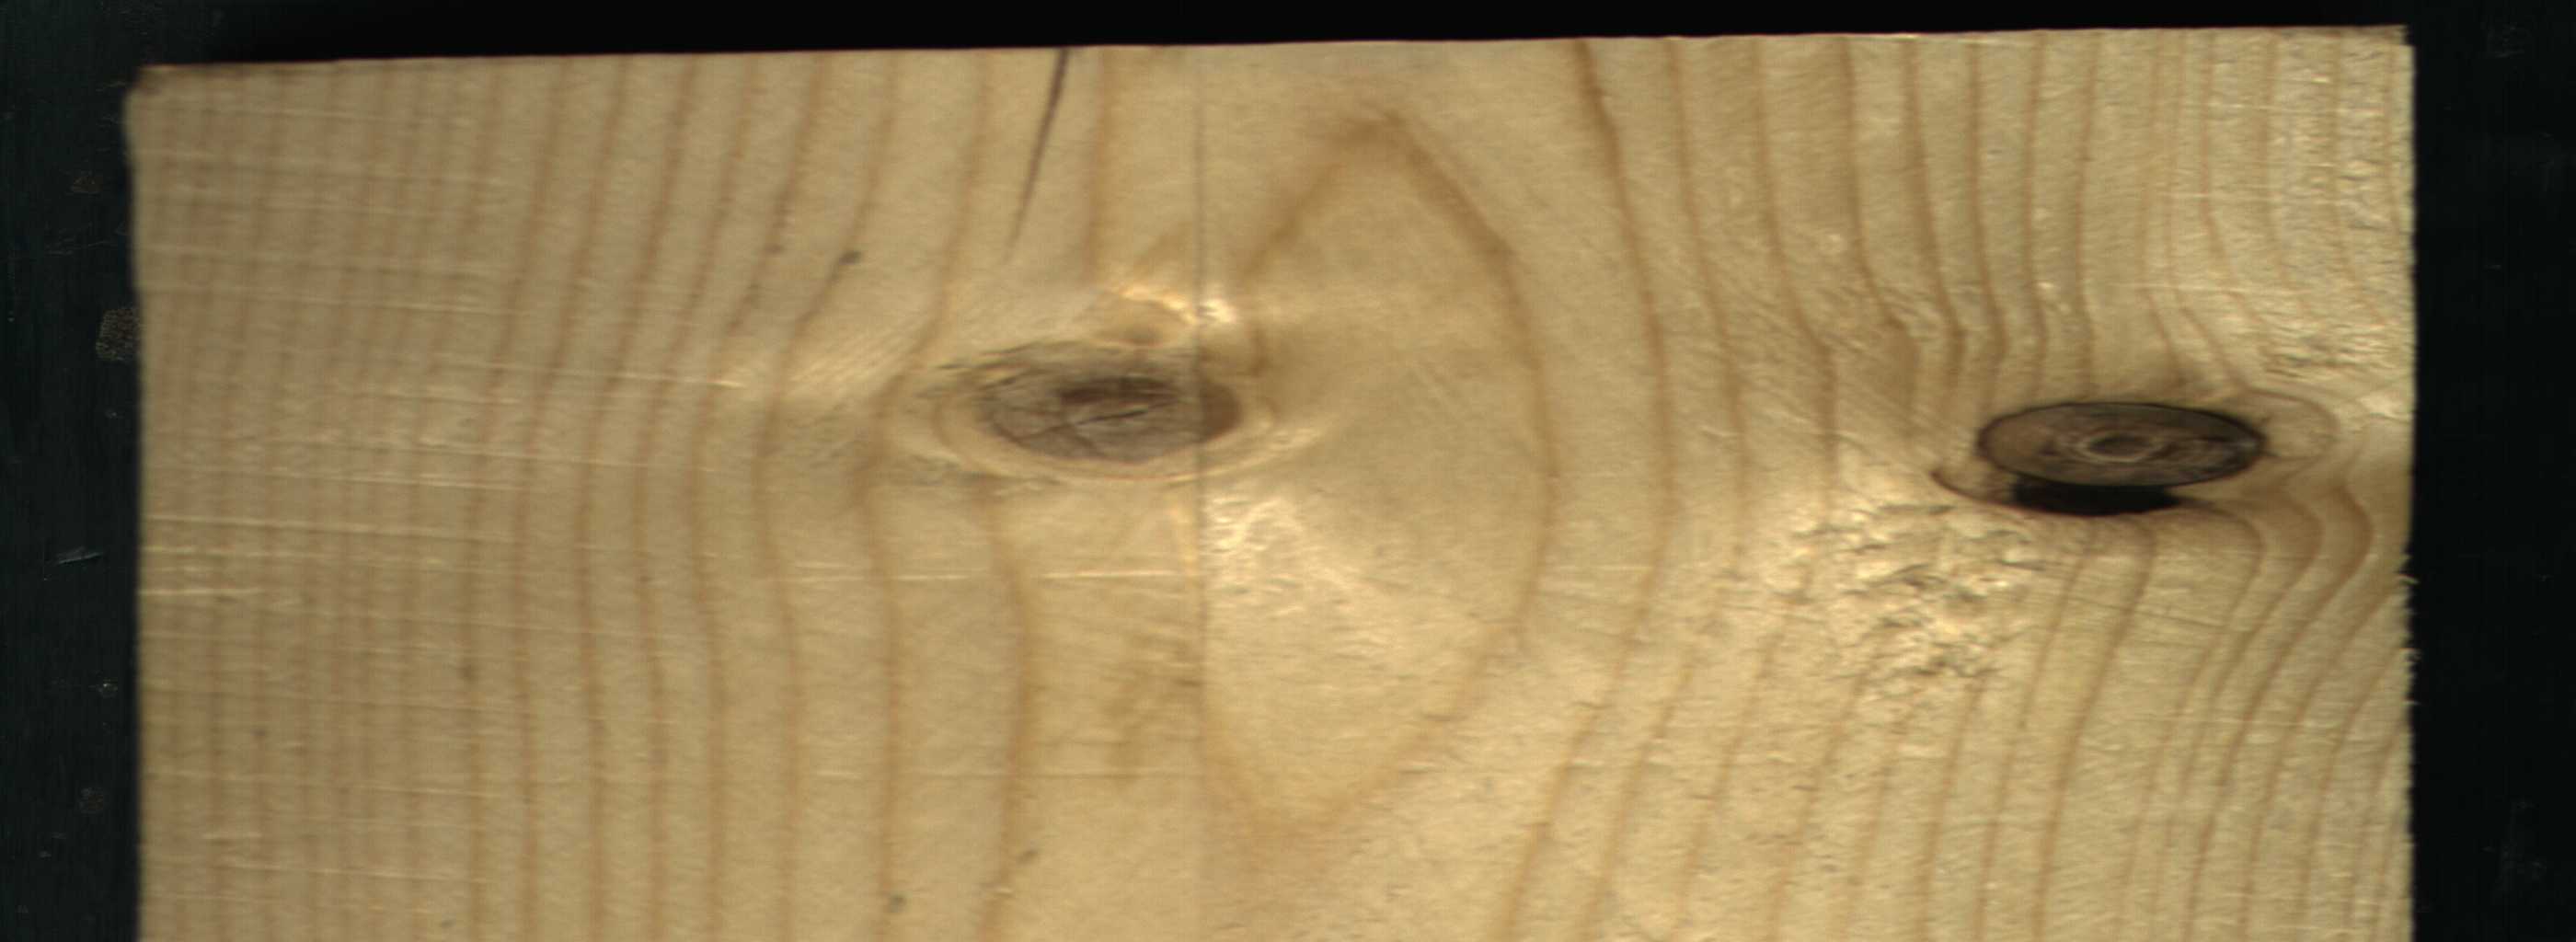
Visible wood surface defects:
resin
Dead_Knot
Live_Knot